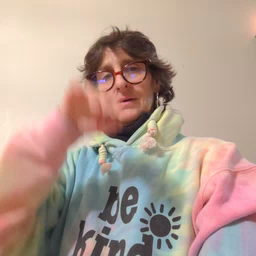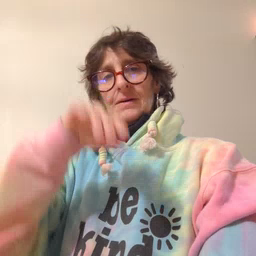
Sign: clown